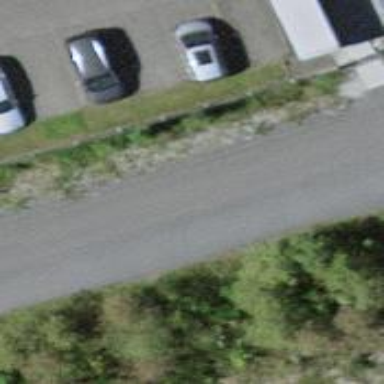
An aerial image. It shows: Asphalt cycleway.